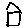
Label: house